八年级 · 度量几何学
, $\triangle A B C \cong \triangle D E F$, 点 $B, E, C, F$ 在一条直线上. 已知 $B C=8, E C=5$, 则 $C F$ 的长为

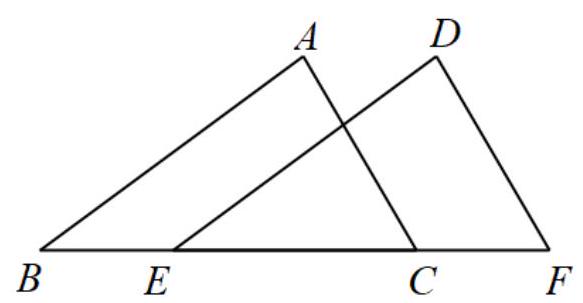
答案: 3